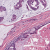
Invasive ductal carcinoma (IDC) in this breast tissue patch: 1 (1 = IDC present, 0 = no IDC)